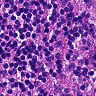
Metastatic tissue present: no